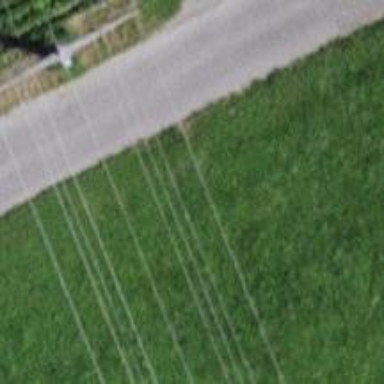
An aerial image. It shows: Concrete power pole.